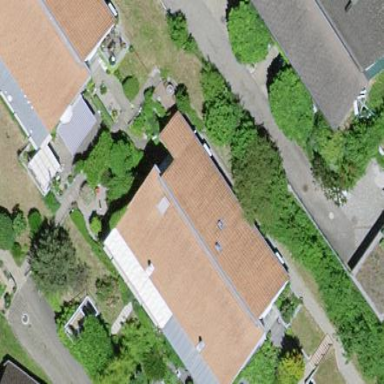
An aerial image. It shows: Residential building.